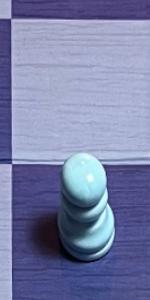
Label: Pawn_White